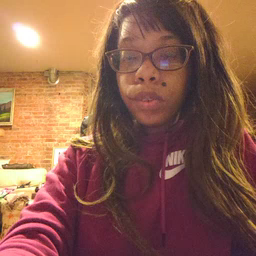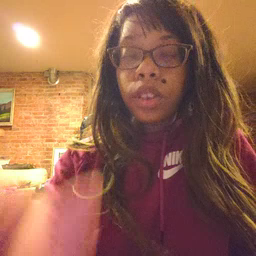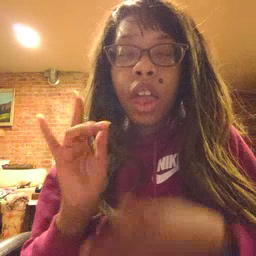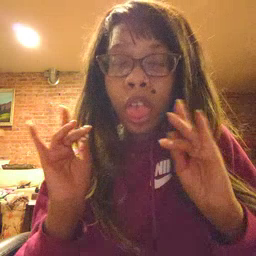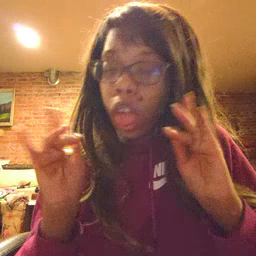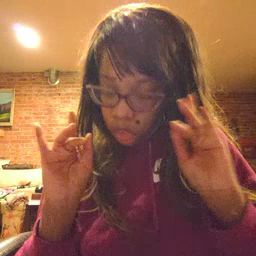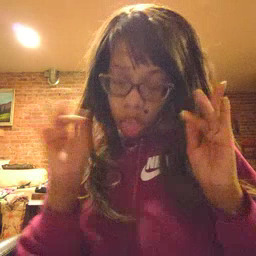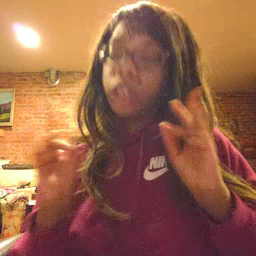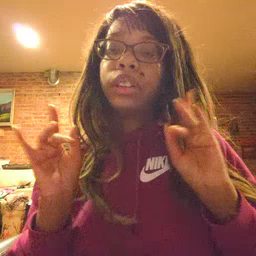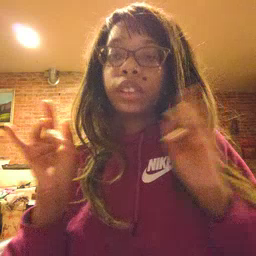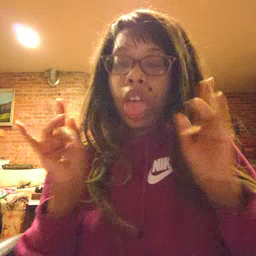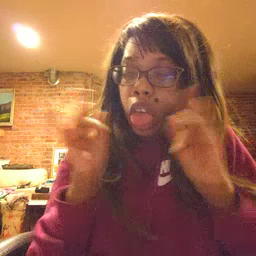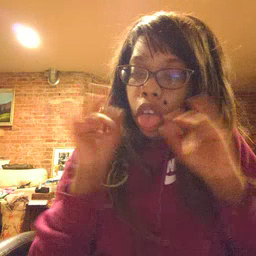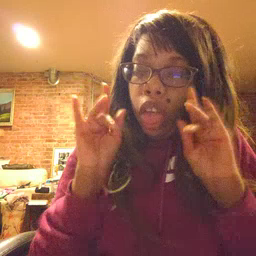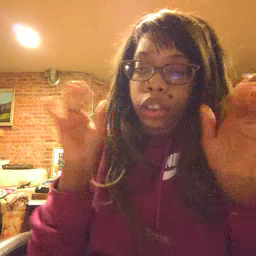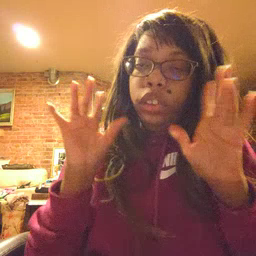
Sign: yucky